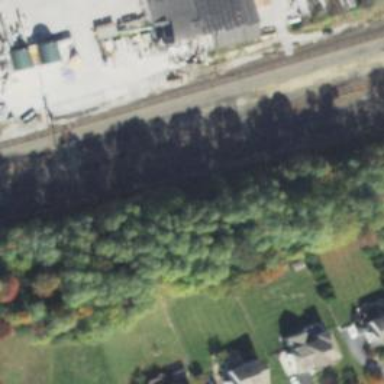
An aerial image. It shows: Railway track.